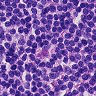
Metastatic tissue present: no